Question: I'm writing a particle system and have a hierarchy of one emitter containing many particles.
Particles fire an event on collision with the world:
'''
public event EventHandler<HitWrapperArguments> onHitCallback;
'''
I am in the process of having the emitter subscribe to each particle so it can fire an event when any particle collides:
'''
public event EventHandler<ParticleHitWrapperArguments> onParticleHitCallback;
'''
My question is:
Should my ParticleHitWrapperArguments contain the HitWrapperArguments, or should I unpack HitWrapperArguments and put the collision information directly into ParticleHitWrapperArguments?

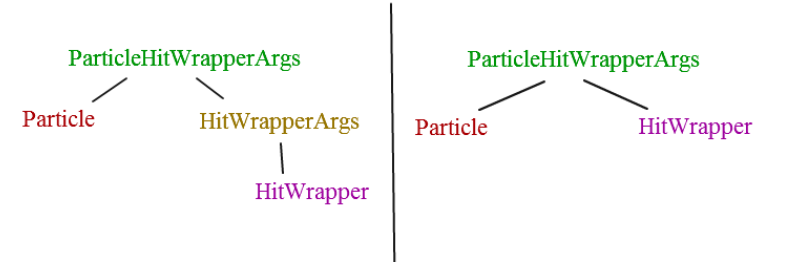
Answer: Personally it doesn't matter too much to me, but I would go for 2.
It just looks cleaner and I think it will be easier in use. It does need additional coding which could result in extra mistakes, but I wouldn't worry to much about it.